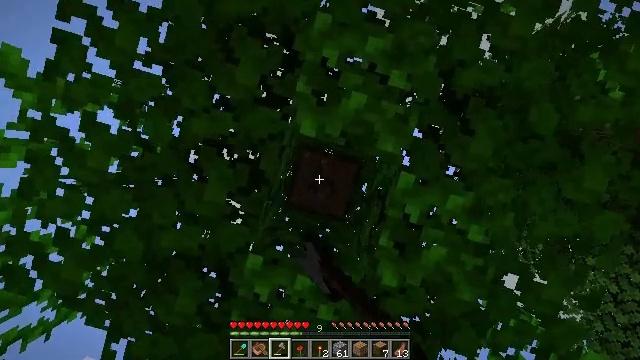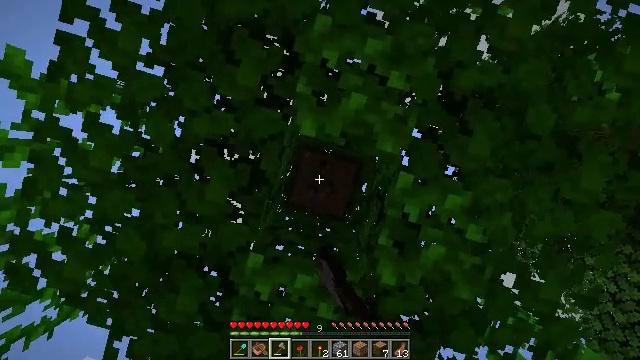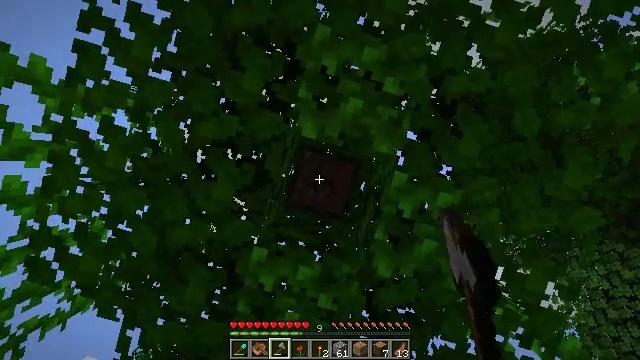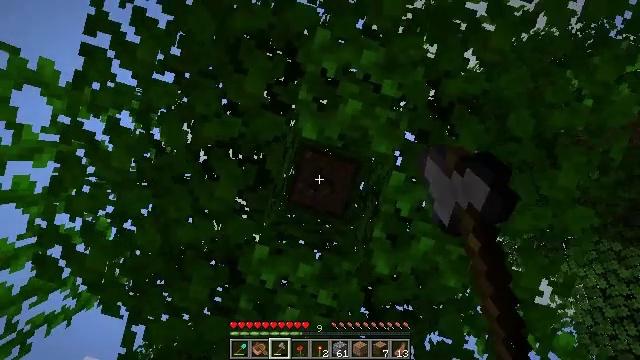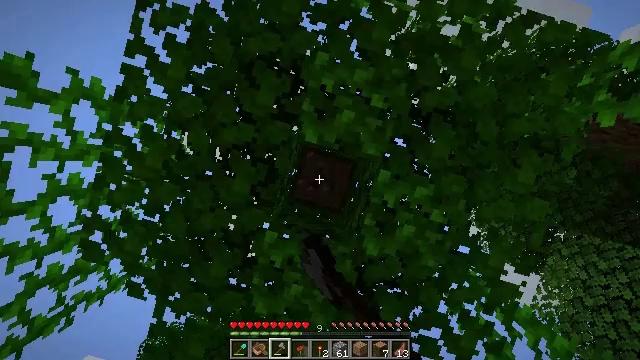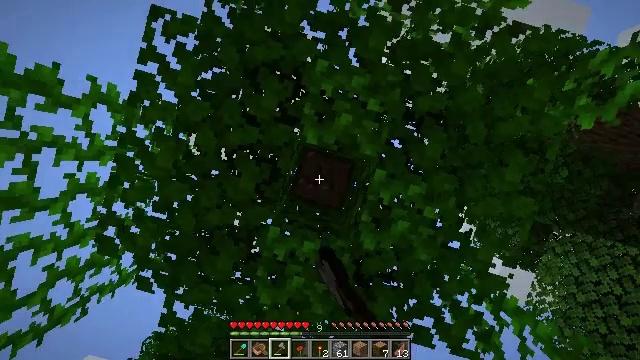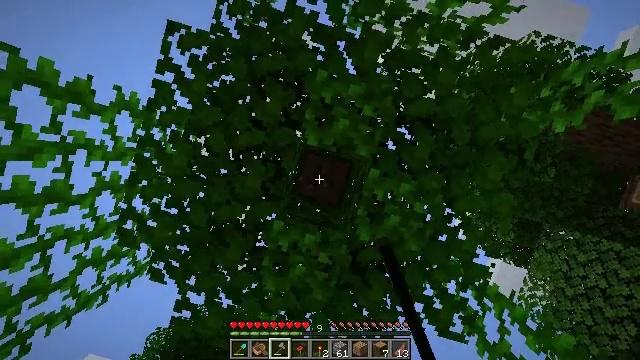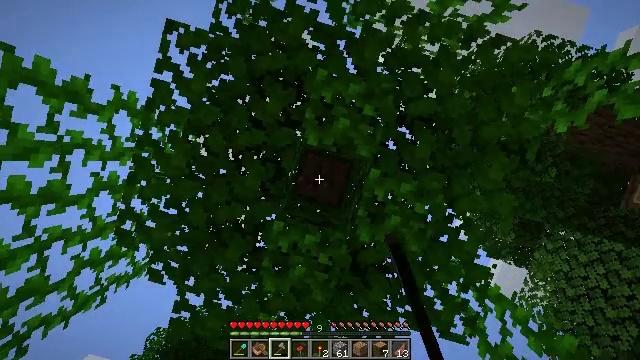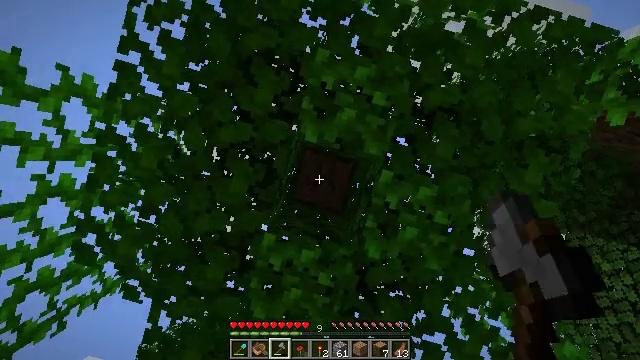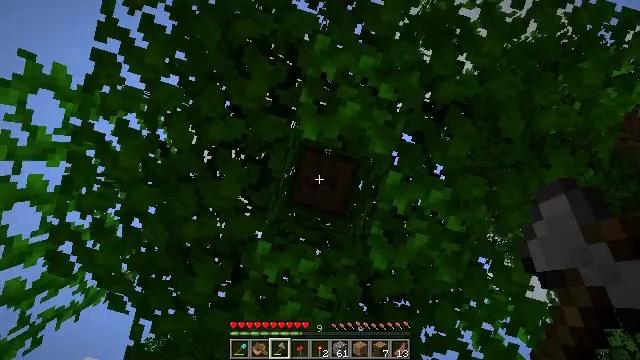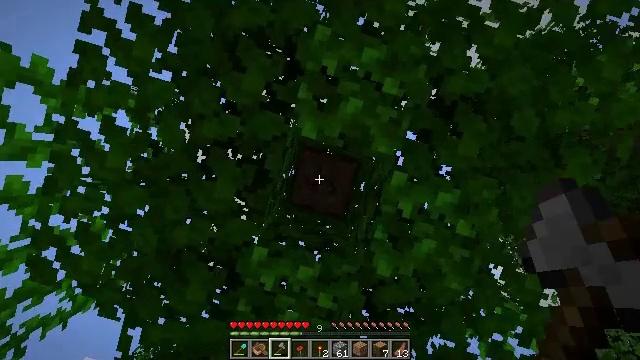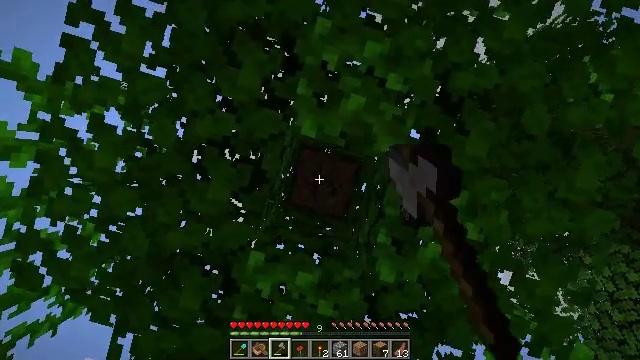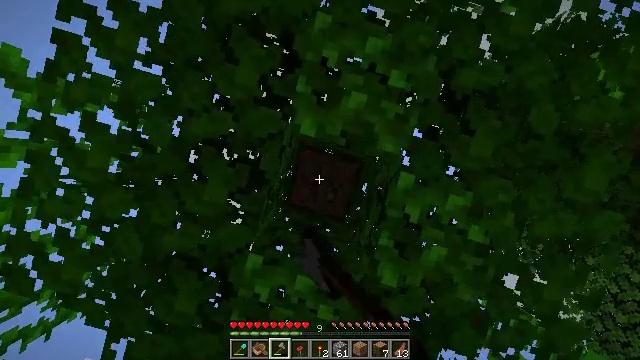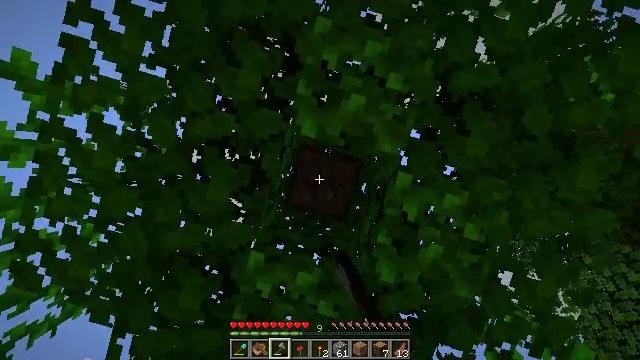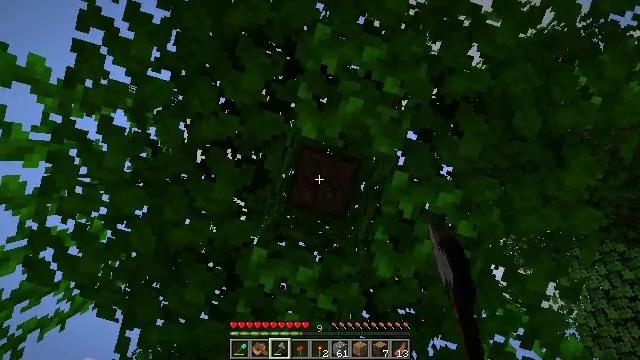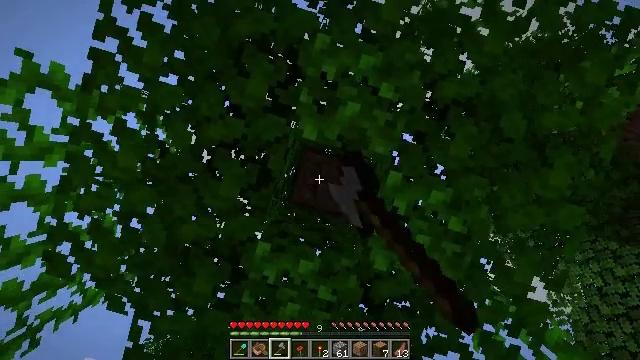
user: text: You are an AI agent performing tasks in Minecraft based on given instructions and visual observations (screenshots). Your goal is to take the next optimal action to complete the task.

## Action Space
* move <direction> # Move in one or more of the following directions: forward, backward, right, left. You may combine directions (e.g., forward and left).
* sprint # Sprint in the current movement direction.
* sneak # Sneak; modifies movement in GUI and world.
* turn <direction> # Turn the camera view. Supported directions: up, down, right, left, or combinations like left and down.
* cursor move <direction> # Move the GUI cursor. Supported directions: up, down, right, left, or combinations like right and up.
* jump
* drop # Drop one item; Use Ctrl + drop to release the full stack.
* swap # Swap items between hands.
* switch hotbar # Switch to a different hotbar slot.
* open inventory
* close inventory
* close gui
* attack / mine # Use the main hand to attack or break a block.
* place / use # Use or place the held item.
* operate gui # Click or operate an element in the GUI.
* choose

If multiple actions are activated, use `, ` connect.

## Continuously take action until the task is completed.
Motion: motion action
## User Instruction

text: Mine the jungle log in the rainforest biome.
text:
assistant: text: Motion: attack / mine, jump
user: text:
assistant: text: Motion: attack / mine, jump
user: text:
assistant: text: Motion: attack / mine, jump
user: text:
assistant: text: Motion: attack / mine, jump
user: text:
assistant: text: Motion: attack / mine, jump
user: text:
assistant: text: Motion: attack / mine, jump
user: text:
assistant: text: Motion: attack / mine, jump
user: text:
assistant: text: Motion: attack / mine, jump
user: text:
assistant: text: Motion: attack / mine, jump
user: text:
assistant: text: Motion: attack / mine, jump
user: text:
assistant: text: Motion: attack / mine, jump
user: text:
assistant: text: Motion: attack / mine, jump
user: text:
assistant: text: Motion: attack / mine, jump
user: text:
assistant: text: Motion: attack / mine, jump
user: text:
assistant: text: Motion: attack / mine, jump
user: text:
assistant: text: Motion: attack / mine, jump
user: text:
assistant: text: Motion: attack / mine, jump
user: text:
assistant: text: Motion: attack / mine, jump
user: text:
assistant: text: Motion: attack / mine, jump
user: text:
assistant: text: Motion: attack / mine, jump
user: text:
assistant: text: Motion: attack / mine, jump
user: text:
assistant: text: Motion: attack / mine, jump
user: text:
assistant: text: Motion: attack / mine, jump
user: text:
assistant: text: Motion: attack / mine, jump
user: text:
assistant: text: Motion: attack / mine, jump
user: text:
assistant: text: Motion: attack / mine, jump
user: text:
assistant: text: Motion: attack / mine, jump
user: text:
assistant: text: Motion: attack / mine, jump
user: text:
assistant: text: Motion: attack / mine, jump
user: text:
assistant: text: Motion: attack / mine, jump